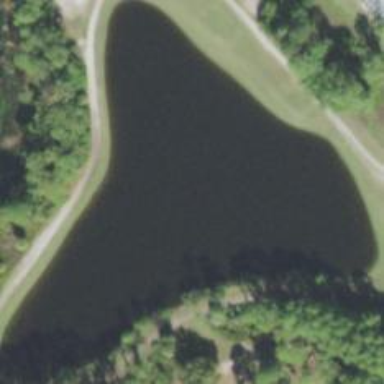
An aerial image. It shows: Picturesque scene of golf course with lateral water hazard.